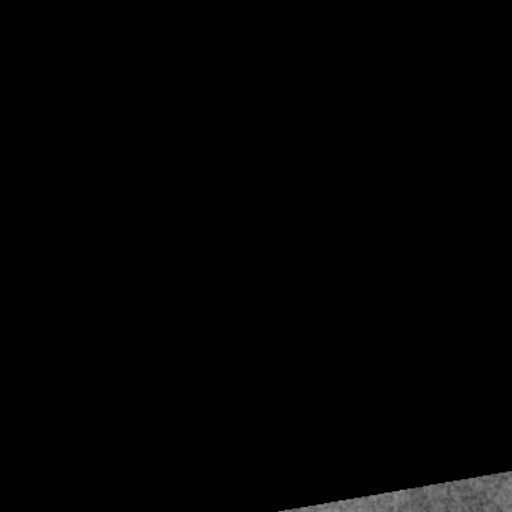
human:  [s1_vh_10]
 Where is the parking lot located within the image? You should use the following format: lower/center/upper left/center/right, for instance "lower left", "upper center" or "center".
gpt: The parking lot is located in the upper right of the image.
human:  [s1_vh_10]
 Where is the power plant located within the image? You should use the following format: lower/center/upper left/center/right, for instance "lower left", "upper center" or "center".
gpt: There is no power plant in the image.

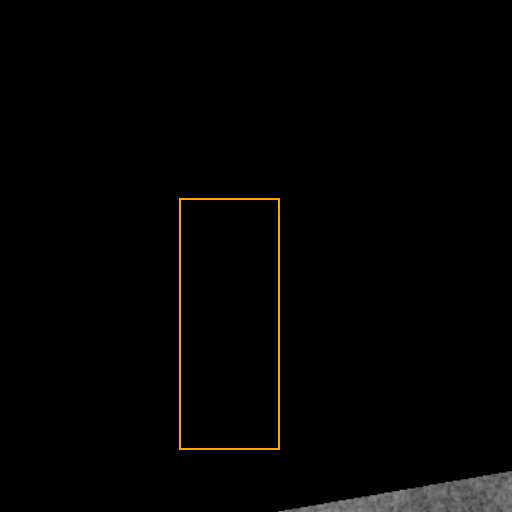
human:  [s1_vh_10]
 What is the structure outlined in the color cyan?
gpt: There is no cyan outline.
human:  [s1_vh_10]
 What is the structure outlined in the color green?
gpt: There is no structure outlined in green.